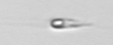
Label: flagellate_morphotype3